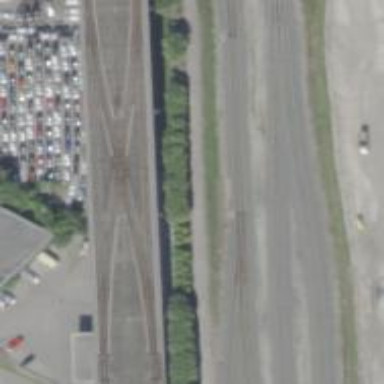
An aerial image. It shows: Railway crossing.